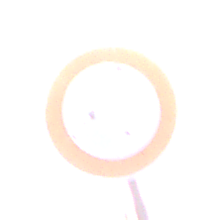
Verkehrszeichen: VerbotFahrzeugeAllerArt
Umgebung: Outdoor, Urban
Tageszeit: SunriseSunset
Wetter: Clear
Licht: Natural
Jahreszeit: NotSpecified
Kontrast: MediumContrast